Question: I need to make a punch hole in Qt application so that I can see the video running behind Qt graphics.
My Qt application is using directfb api underneath.
Is there any way to do this?
Thanks,
KBalar

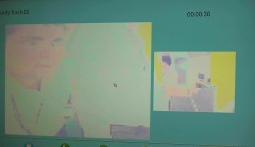
Answer: By a punch hole, do you mean a portion of your application that is transparent? If so, you can use the <URL>.